Question: Currently, I have tried
'''
func scrollToBottom(){
DispatchQueue.global(qos: .background).async {
let indexPath = IndexPath(item: self,messageArrat.count-1, section: 0)
self.messageTableView.scrollToRow(at: indexPath,at:.bottom,animated:true)
}
}
'''
However it does not seem to work, outputting
'''
Thread 16: ESC_BAD_ACCESS (code=1, address=0xfffffffffffffffc)
UITableView.scrollToRow(at:at:animated:) must be used from main thread only
'''
I call the function right after setting delegate and datasource in viewdidload.

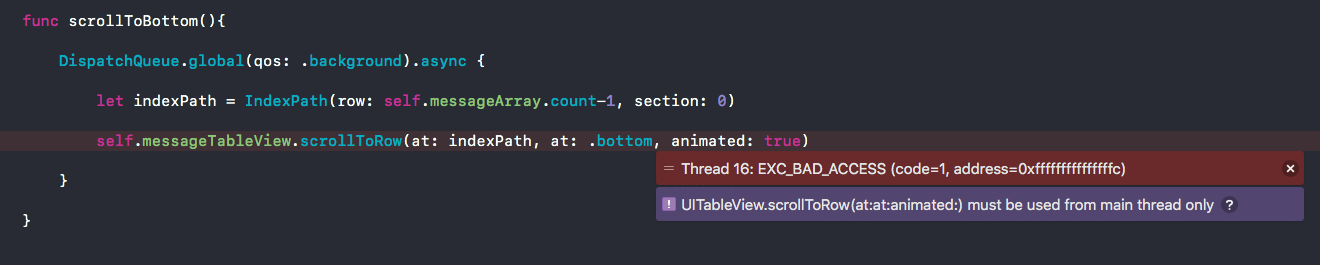
Answer: Sounds like a timing issue, you said you are calling this from the viewDidLoad, try moving it to the viewDidAppear or viewDidLayoutSubviews instead. Also remove from background thread as you are manipulating the UI and that needs to happen on the main thread.